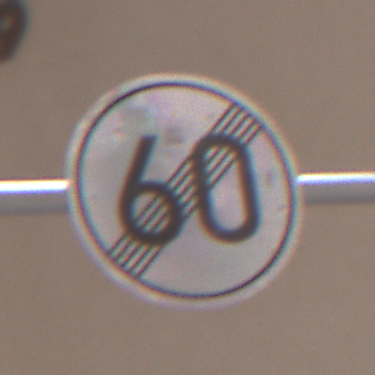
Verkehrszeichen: EndeGeschwindigkeit60
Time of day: Midday
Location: Outdoor (Urban)
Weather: PartlyCloudy
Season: NotSpecified
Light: Natural